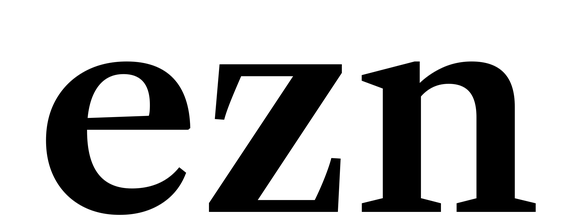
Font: LibreCaslonText_SemiBold